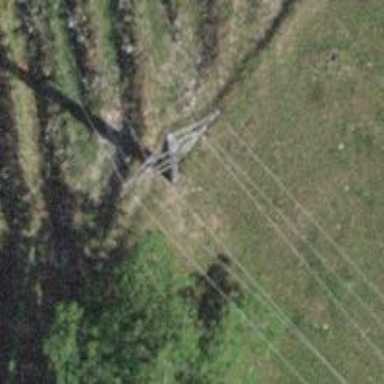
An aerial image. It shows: Power line in the image.